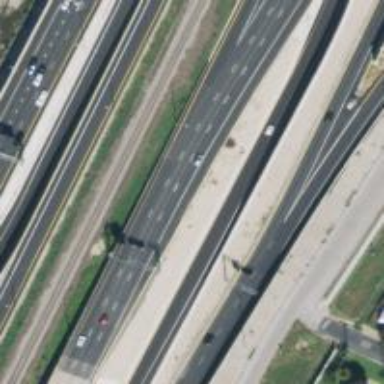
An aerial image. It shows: Asphalt motorway.